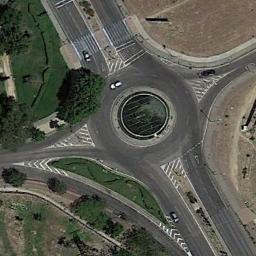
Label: roundabout